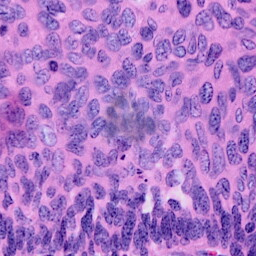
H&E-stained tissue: Cervix